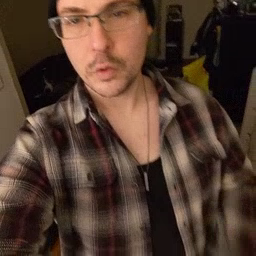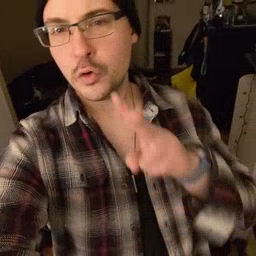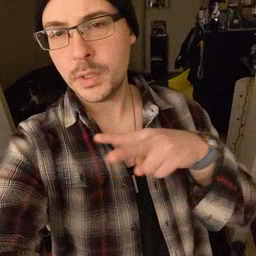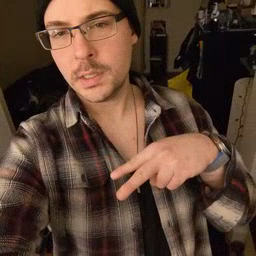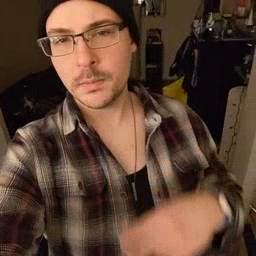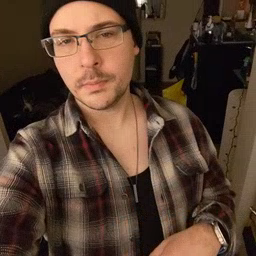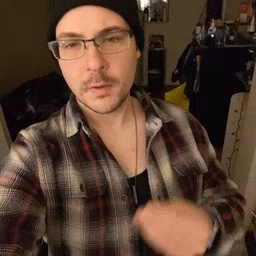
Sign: read